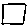
Label: square